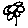
Label: flower